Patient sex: F
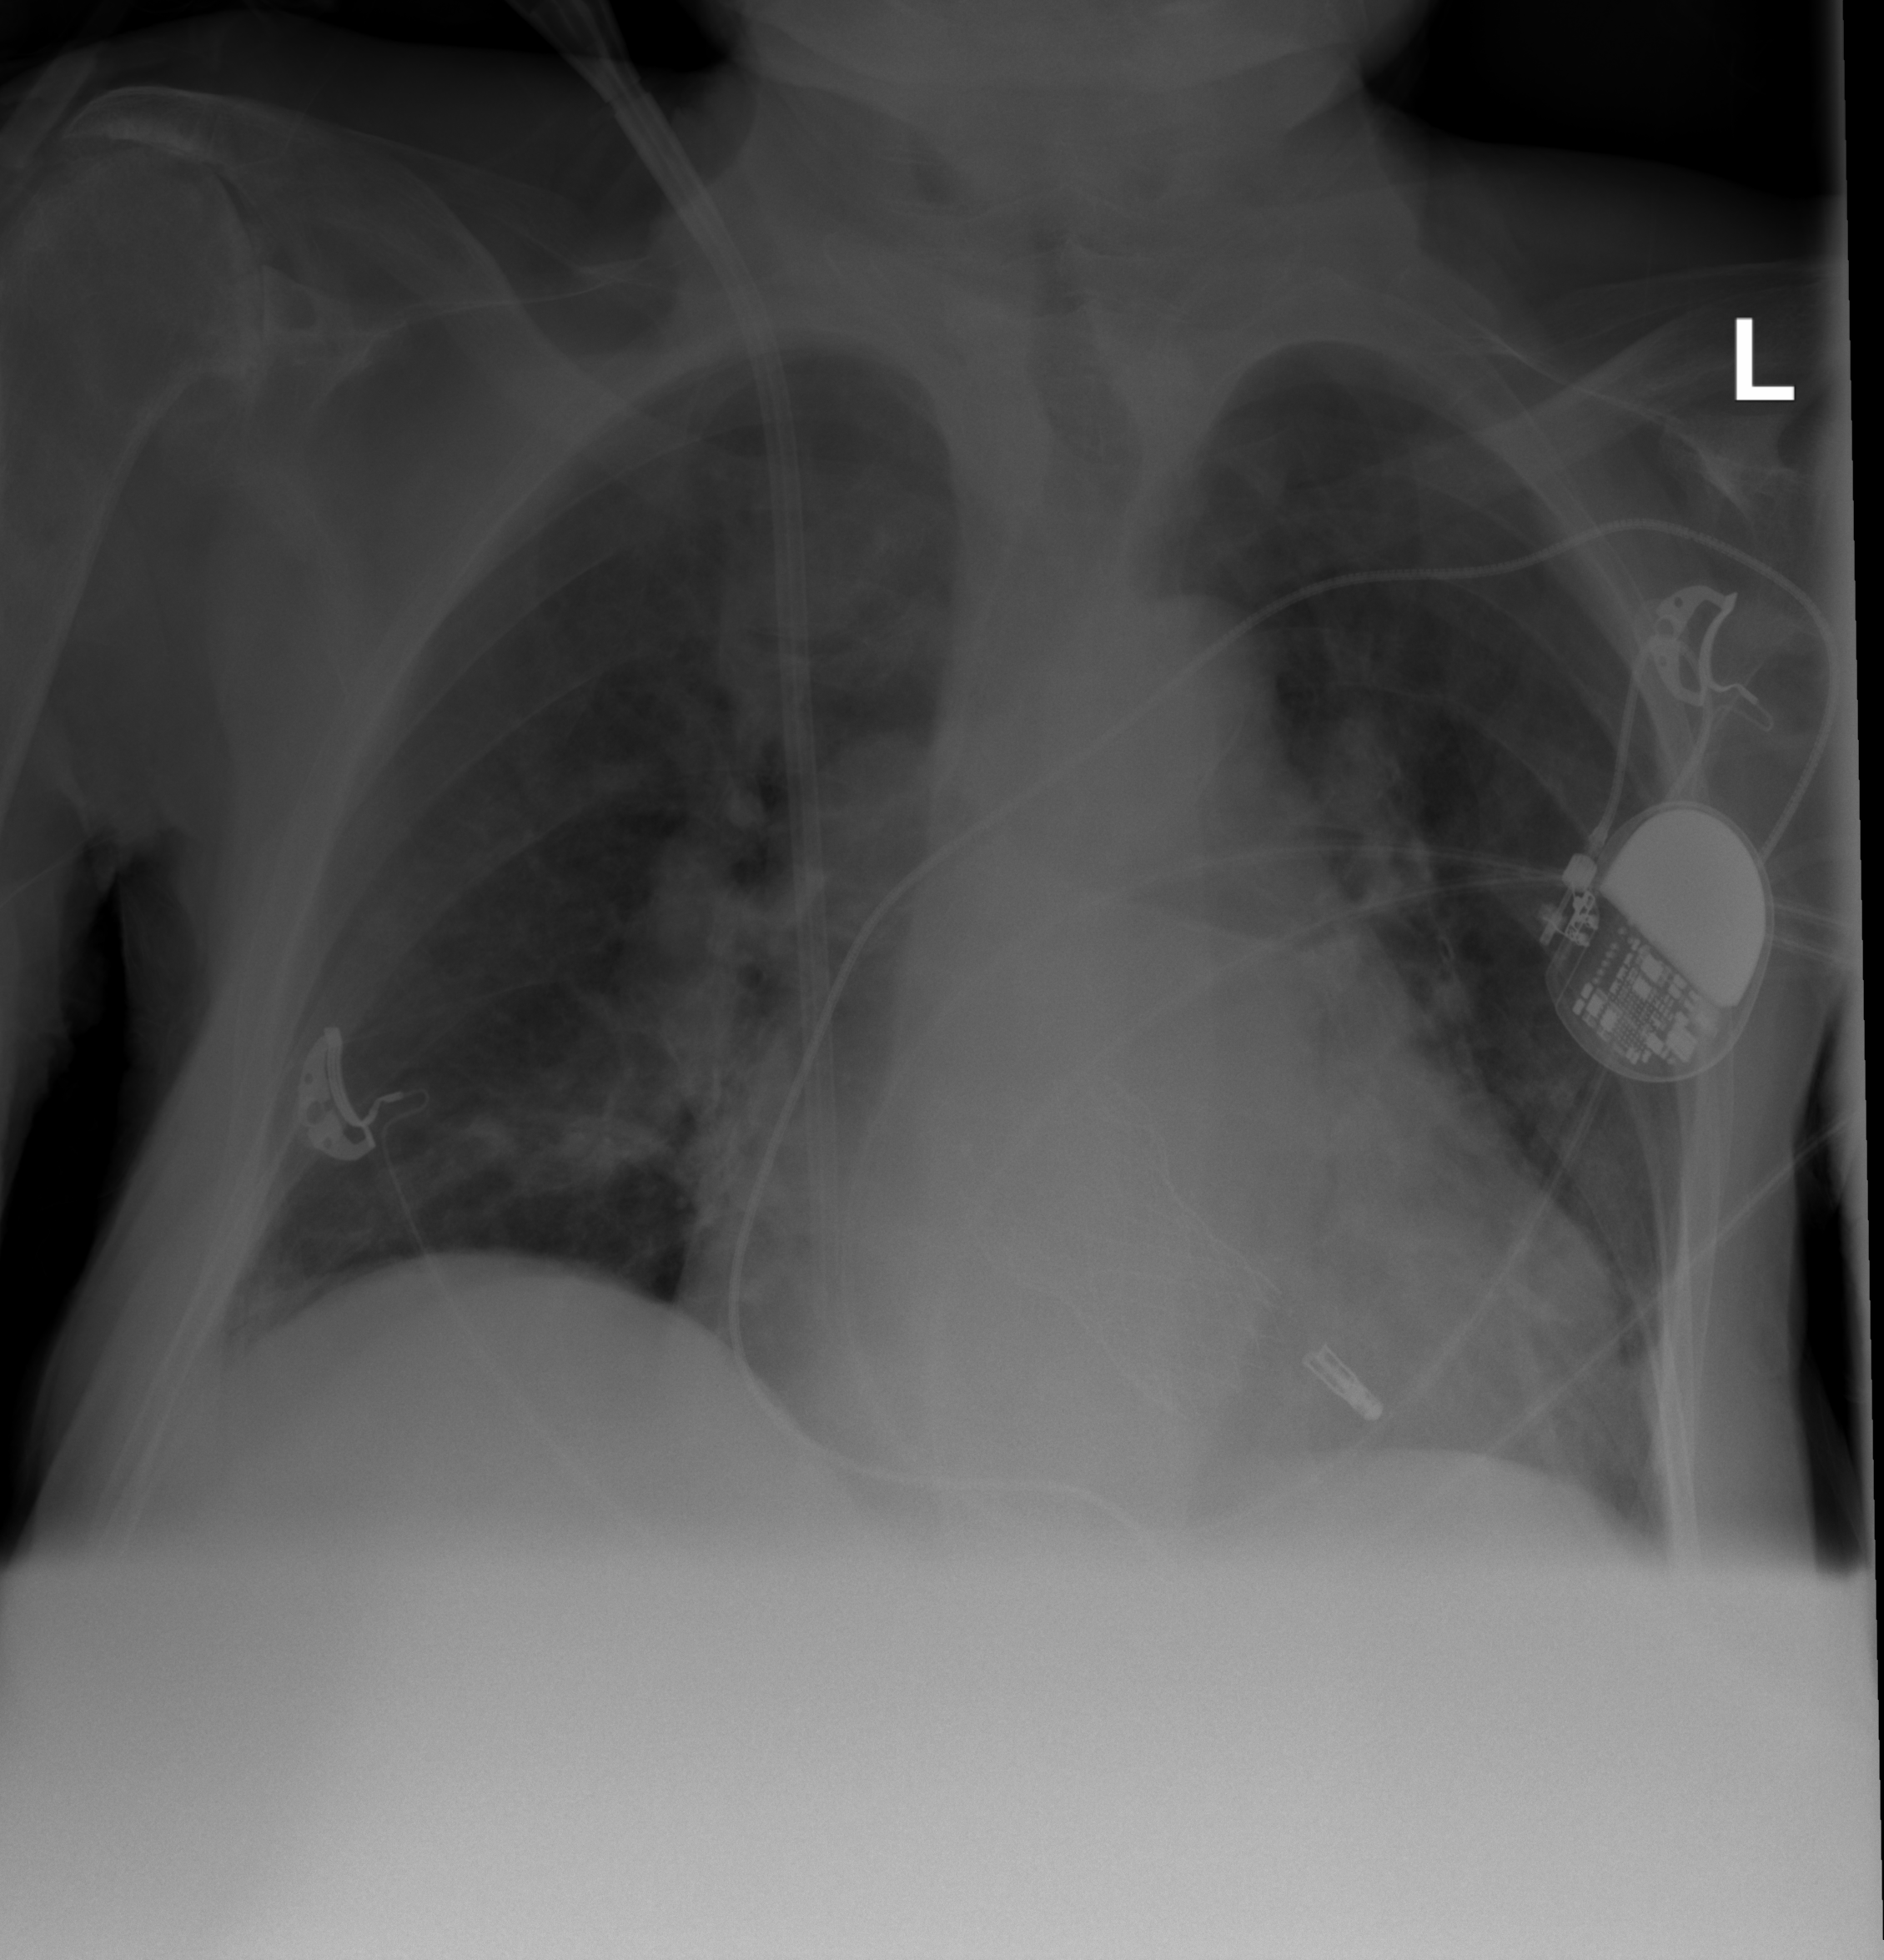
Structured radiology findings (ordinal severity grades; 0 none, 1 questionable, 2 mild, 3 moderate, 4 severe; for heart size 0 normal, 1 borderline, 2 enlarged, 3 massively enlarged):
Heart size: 2
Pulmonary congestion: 1
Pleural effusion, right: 0
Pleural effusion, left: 0
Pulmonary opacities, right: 0
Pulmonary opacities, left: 0
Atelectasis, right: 2
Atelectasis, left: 2